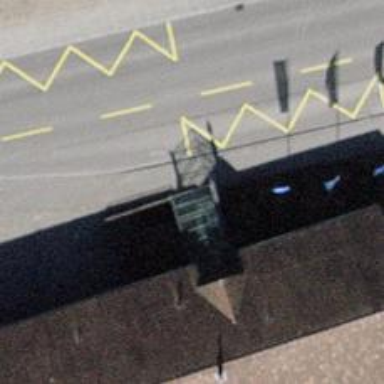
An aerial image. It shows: Shelter for public transport.